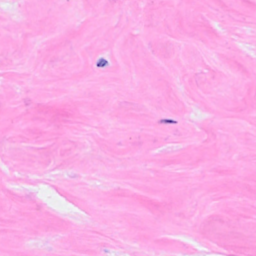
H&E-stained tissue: Breast